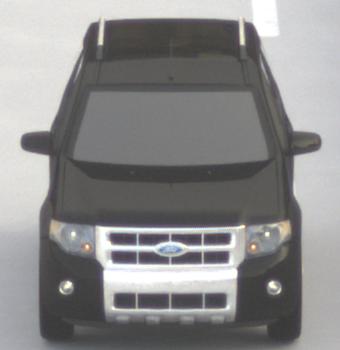
Make: Ford
Model: Escape Hybrid
Detailed model: -
Model produced from: 2004
Model produced until: 2012
Doors: 5
Color: black
Road condition: dry road
Daytime: morning or afternoon
Contrast: low contrast